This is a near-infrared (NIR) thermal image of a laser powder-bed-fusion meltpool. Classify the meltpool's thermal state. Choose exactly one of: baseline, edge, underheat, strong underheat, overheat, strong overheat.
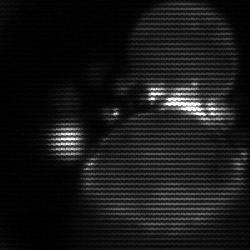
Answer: edge